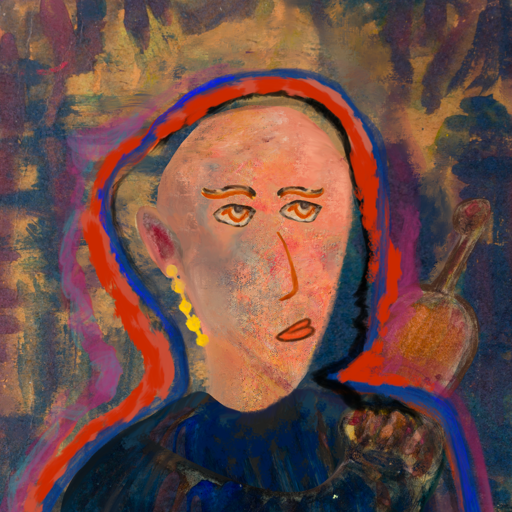
Background: InTheSun, Head And Neck Side: Irani, Face Side: Experience, Bust: Pipe, Hair Side: Experience, Head Accessory: Blank, Second Necklace: Blank, Necklace: Blank, Baby: Blank